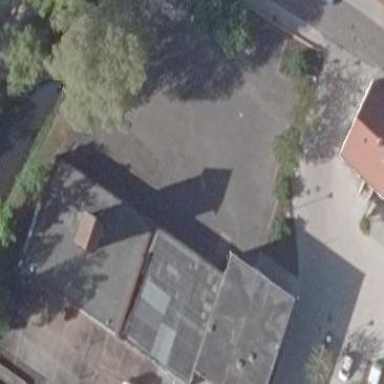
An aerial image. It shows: Historic building.